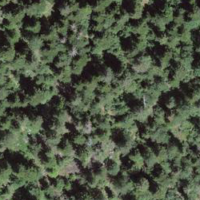
EUNIS habitat code: 43
Species observed at this site:
Platanthera bifolia